Question: This is my reference question; <URL>
When i try this code;
'''
var cultureWithoutCurrencySymbol =
(CultureInfo)CultureInfo.CurrentCulture.Clone();
cultureWithoutCurrencySymbol.NumberFormat.CurrencySymbol = "";
GridView1.FooterRow.Cells[9].Text = String.Format(cultureWithoutCurrencySymbol, "{0:c}", sumMV).Trim();
'''
I gettin an error like this;

How can i solve this problem?
Is it something wrong in my code?
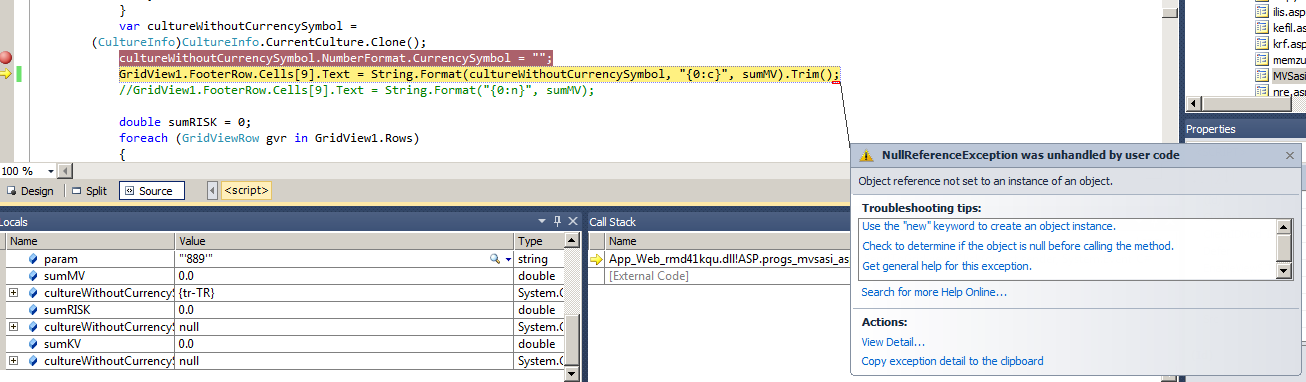
Answer: Since you want currency without symbol why don't simply use:
'''
sumVM.ToString()
'''